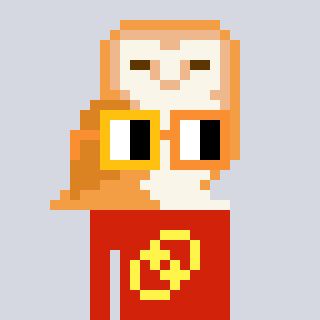
a pixel art character with square yellow and orange glasses, a owl-shaped head and a red-colored body on a cool background